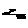
Label: zigzag